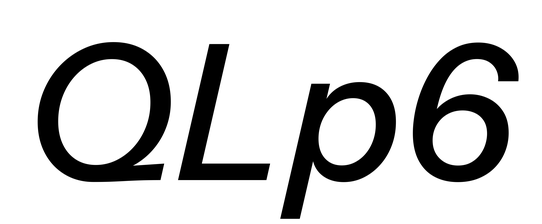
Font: InstrumentSans-Italic_Medium_Italic